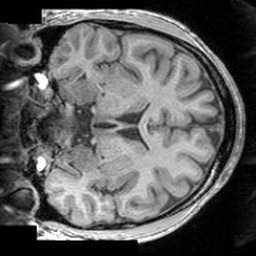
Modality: T1w
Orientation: coronal
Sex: male
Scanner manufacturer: siemens
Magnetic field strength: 3 T
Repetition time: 1.63 s
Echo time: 0.00311 s